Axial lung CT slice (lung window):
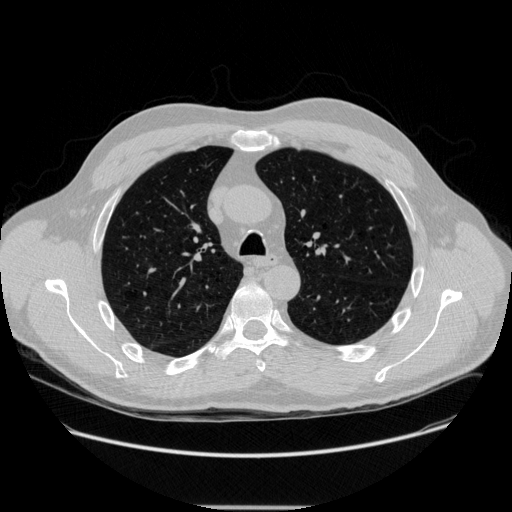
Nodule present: no